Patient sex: M
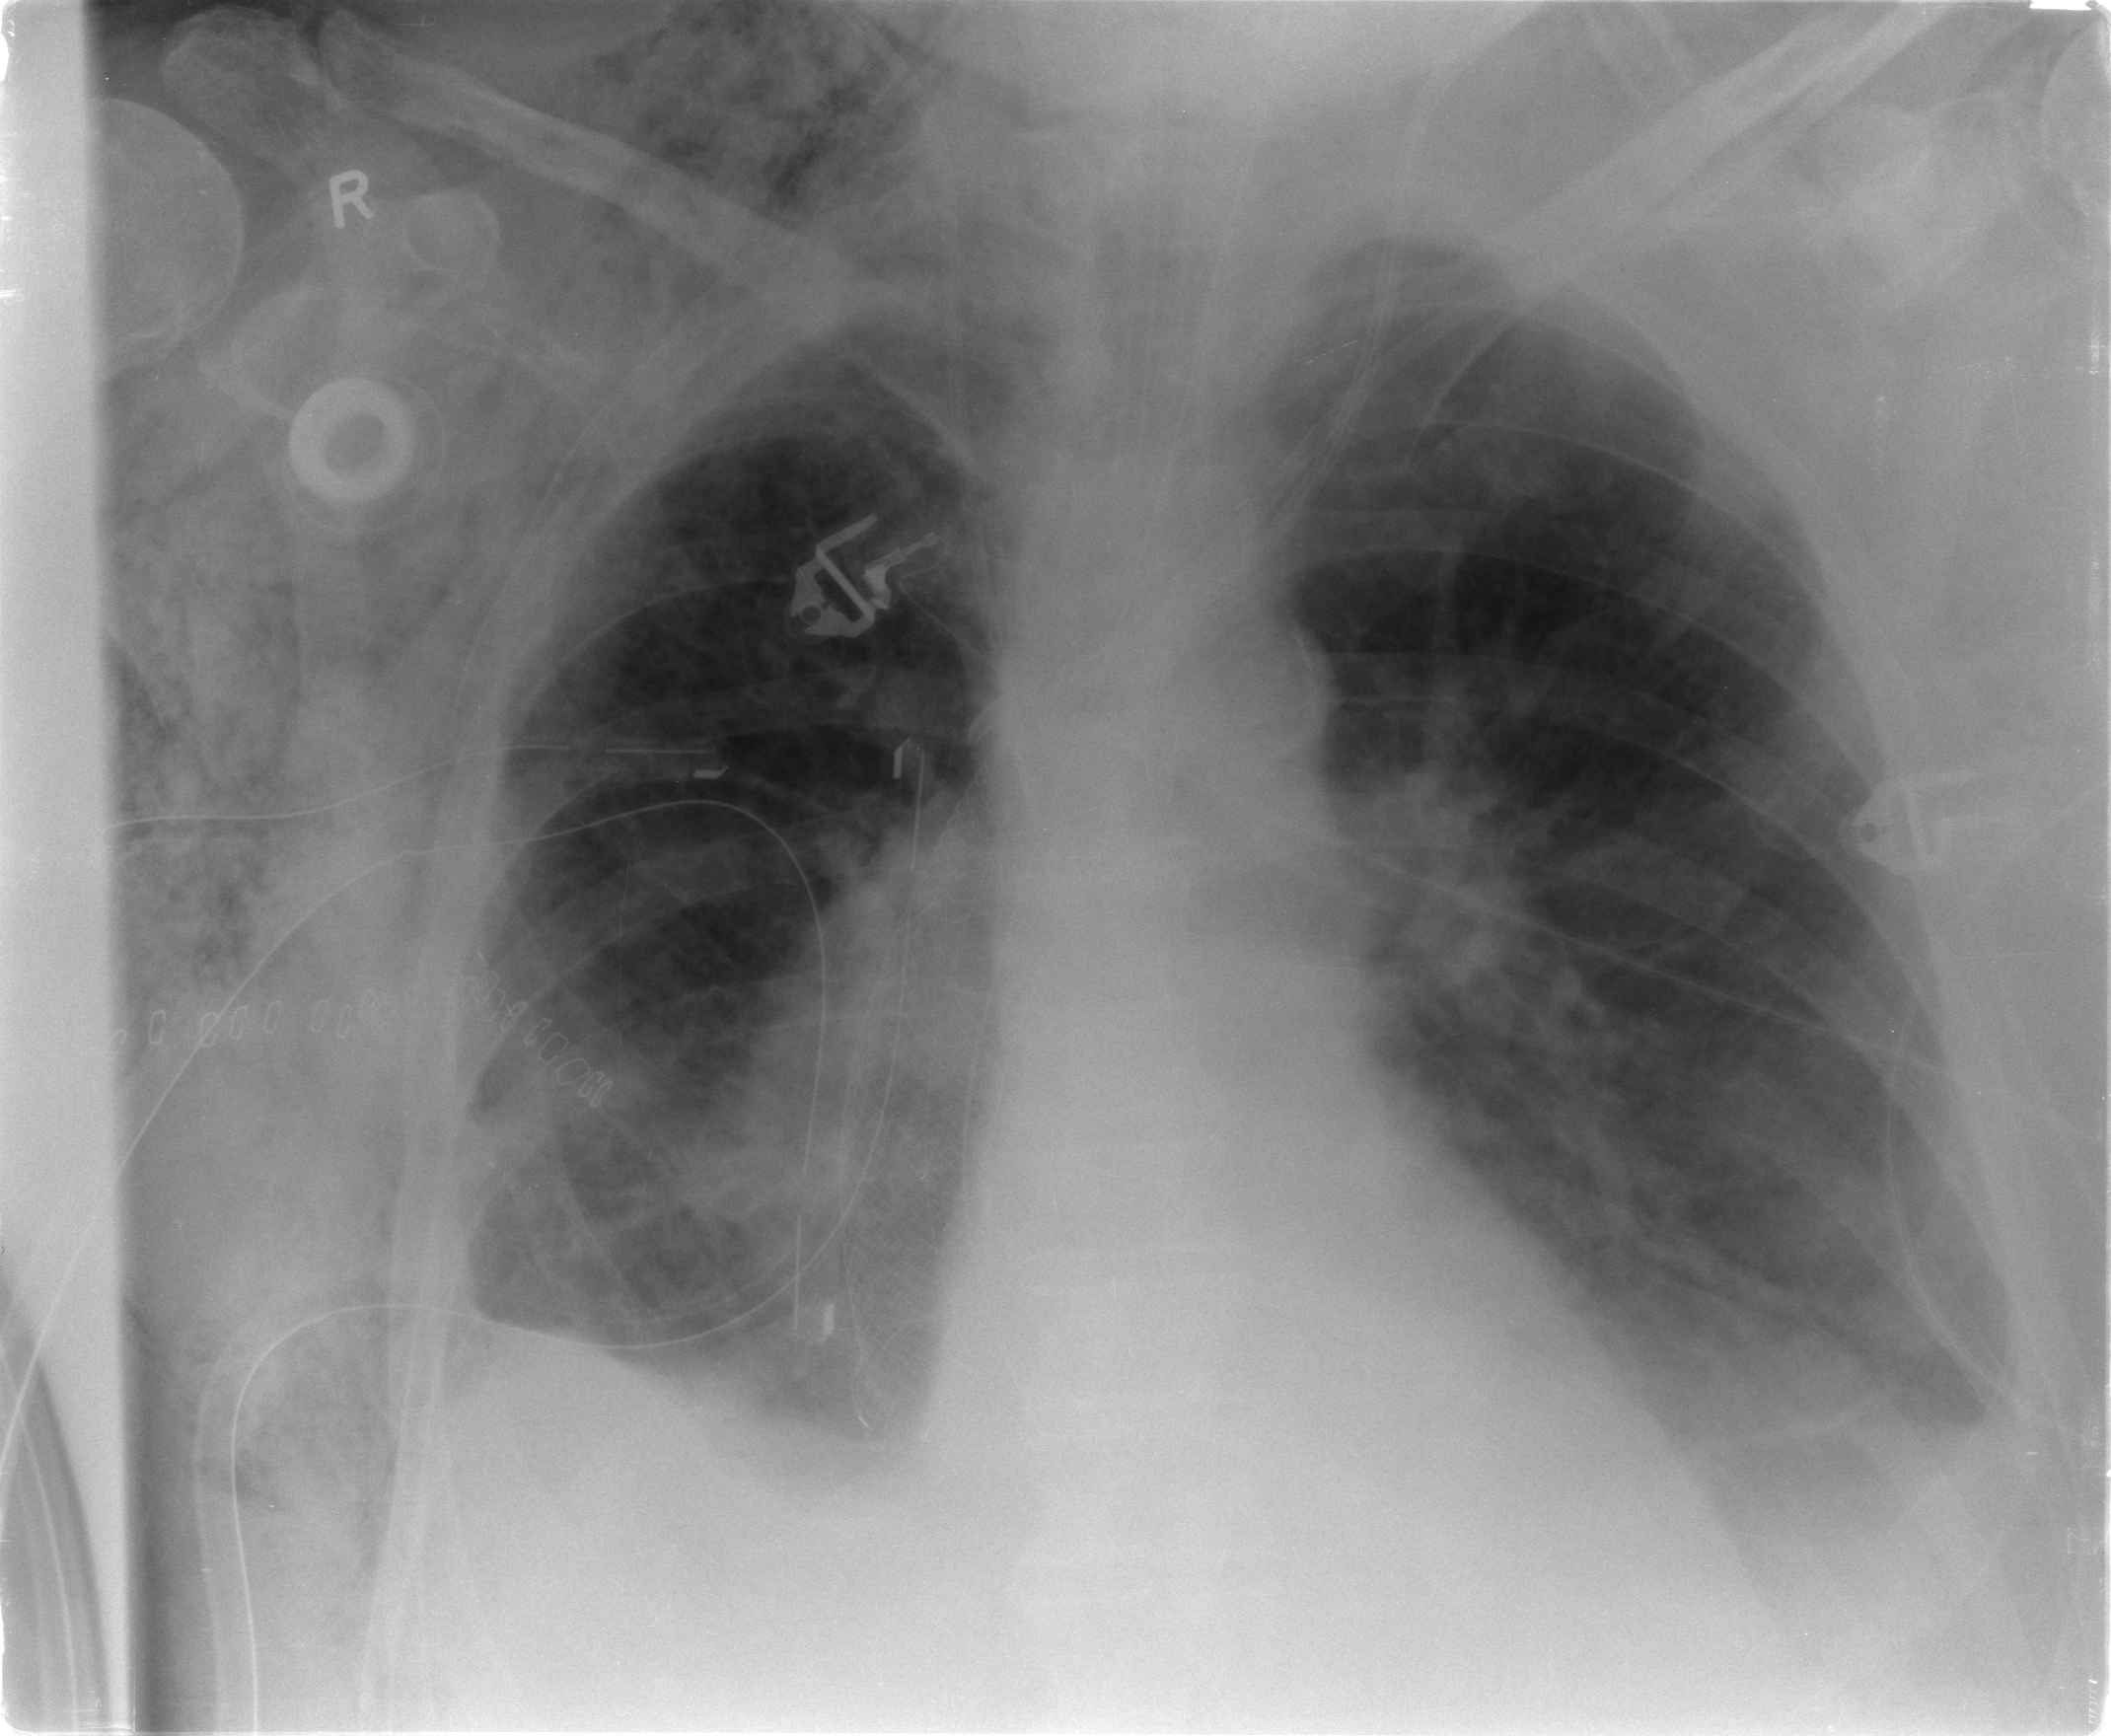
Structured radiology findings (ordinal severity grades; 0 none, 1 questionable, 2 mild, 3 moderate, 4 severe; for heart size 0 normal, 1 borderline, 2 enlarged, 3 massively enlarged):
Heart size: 0
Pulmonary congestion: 2
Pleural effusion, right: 2
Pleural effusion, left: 2
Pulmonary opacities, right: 0
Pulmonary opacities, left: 0
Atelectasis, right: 2
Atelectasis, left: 2